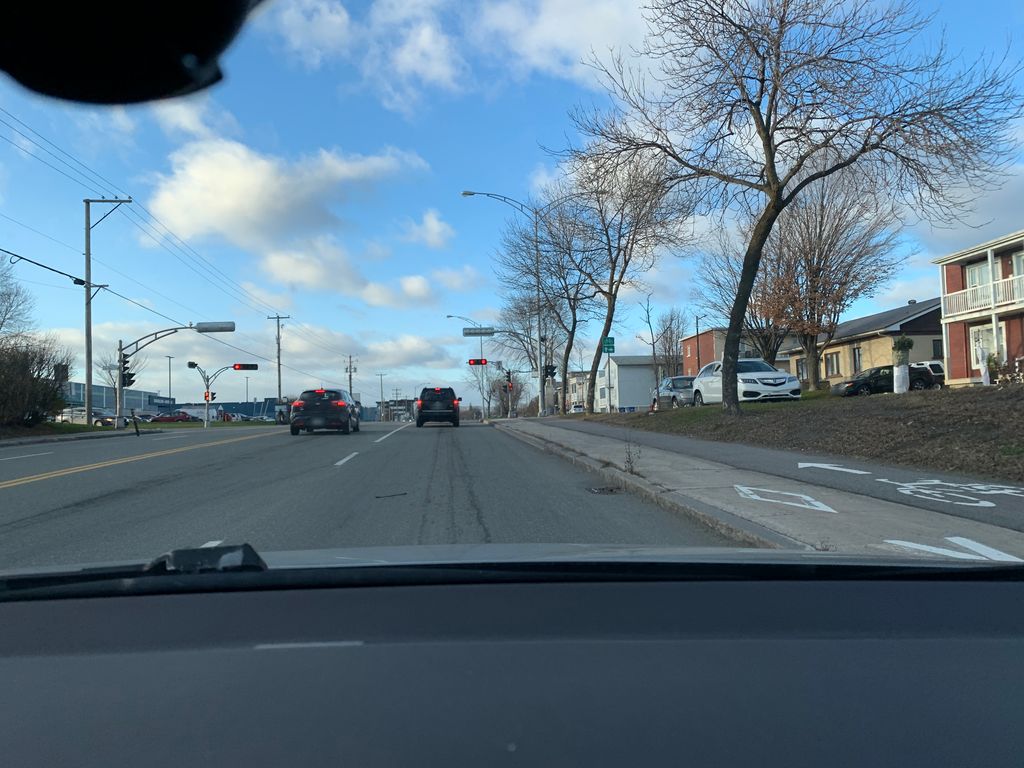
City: quebec_city